Question: I am using VB.Net 2015 edition and it's coder menu not showing. How to add that?
Image Of Menu in Coder:

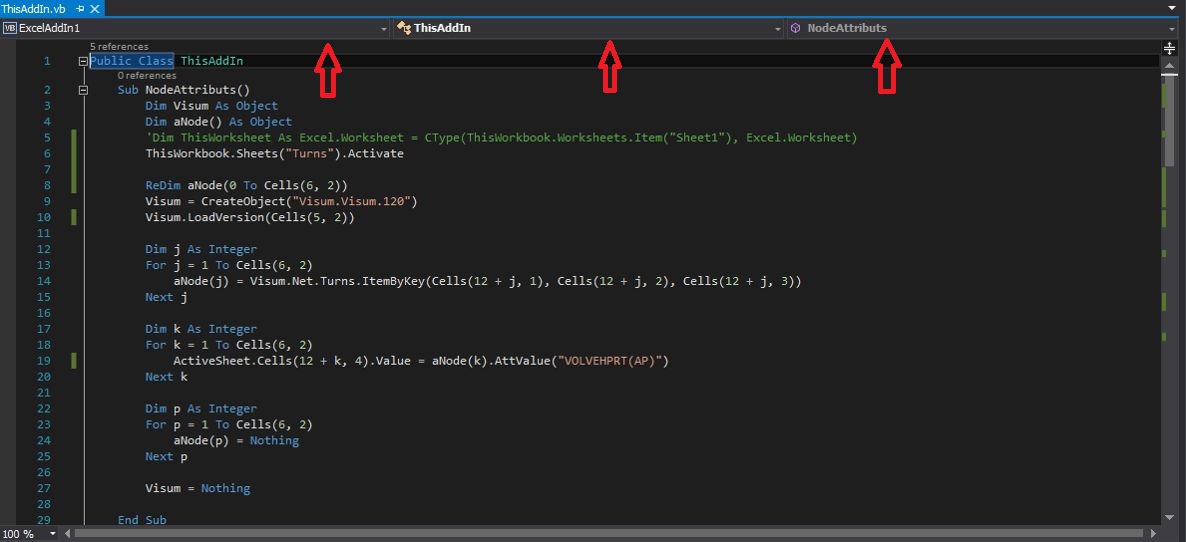
Answer: Tools > Options from the main menu. Text Editor > Basic > General and check the 'Navigation bar' box. ALWAYS look in the IDE options when you want to manipulate the IDE. Yes, there's a lot in there, but that's why you should have a look through it BEFORE you need to use it: so that you have a fair idea of what's available. Anything related to the code editor window specifically is under the Text Editor section.